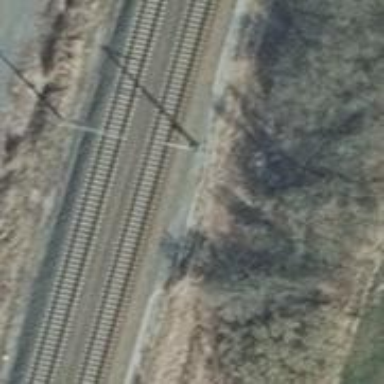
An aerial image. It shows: Railway milestone with catenary mast.